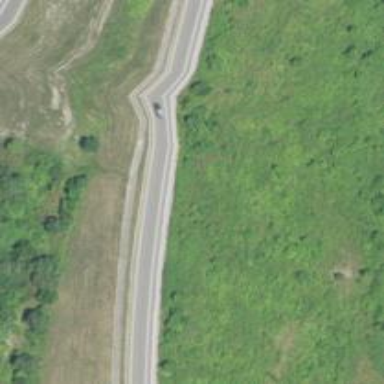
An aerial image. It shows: Asphalt road classified as primary highway with expressway characteristics.